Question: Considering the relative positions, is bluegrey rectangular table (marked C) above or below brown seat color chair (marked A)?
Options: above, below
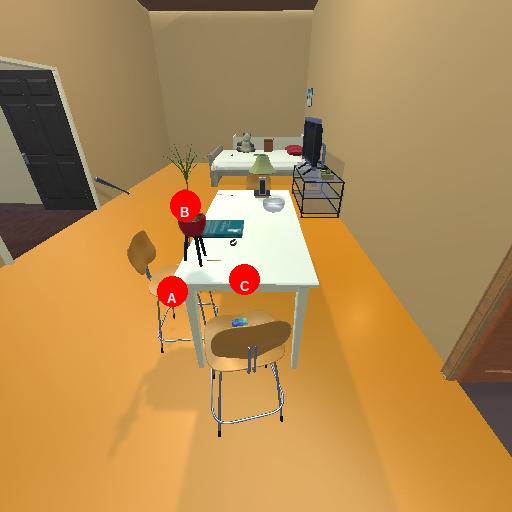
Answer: above